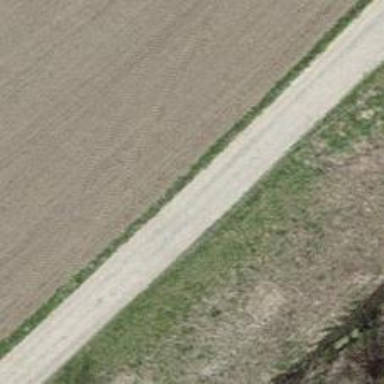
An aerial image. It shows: Gravel track with track type of grade3.